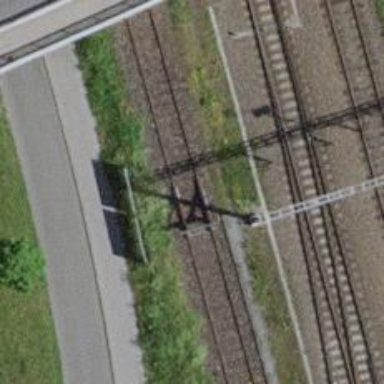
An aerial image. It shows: Railway buffer stop.